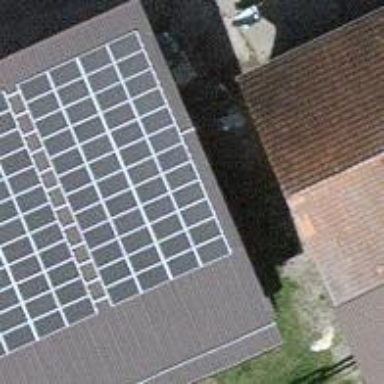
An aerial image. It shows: Solar power generator.